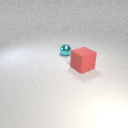
large red rubber cube in front of small cyan metal sphere